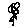
Label: flower